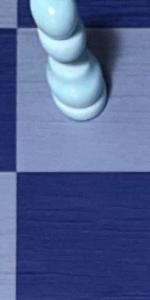
Label: Empty